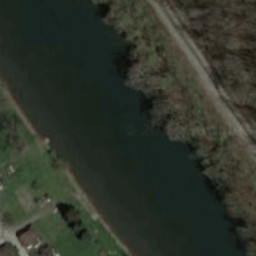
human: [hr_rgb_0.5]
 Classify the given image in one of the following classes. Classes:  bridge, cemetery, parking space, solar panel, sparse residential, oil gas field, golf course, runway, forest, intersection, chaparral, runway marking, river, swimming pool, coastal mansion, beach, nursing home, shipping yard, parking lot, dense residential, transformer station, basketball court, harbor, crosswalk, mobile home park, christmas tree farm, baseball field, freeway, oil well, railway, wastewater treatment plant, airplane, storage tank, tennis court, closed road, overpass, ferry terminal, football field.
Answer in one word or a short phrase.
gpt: river